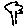
Label: tree